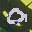
Label: 0